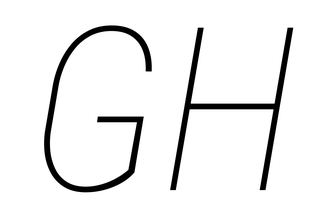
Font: Roboto-Italic_Condensed_Thin_Italic